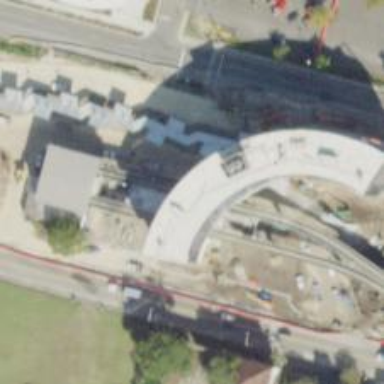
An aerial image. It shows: Building passage tunnel for monorail railway.